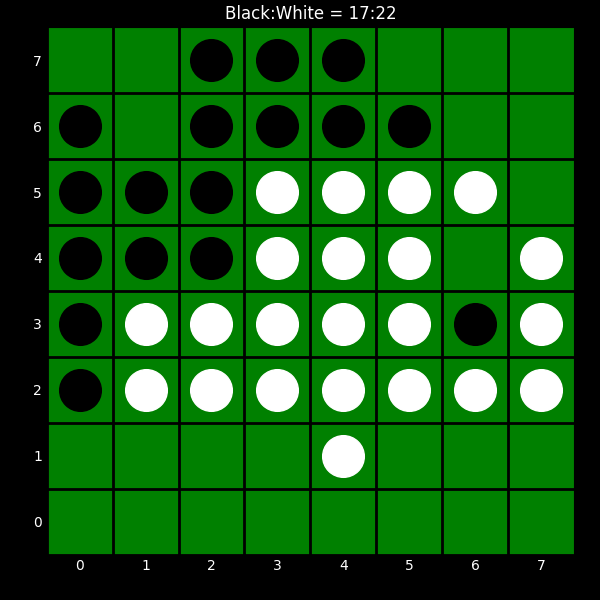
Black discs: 17
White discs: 22